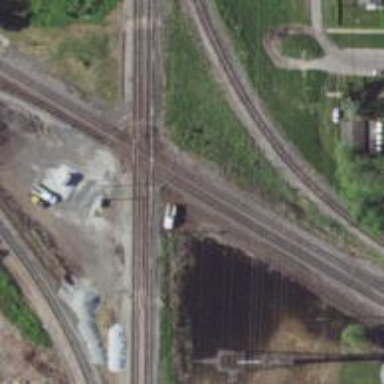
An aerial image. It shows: Railway crossing.